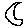
Label: moon